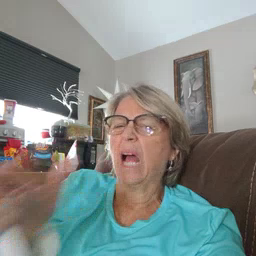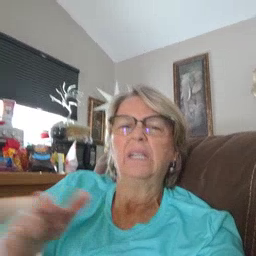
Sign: yucky